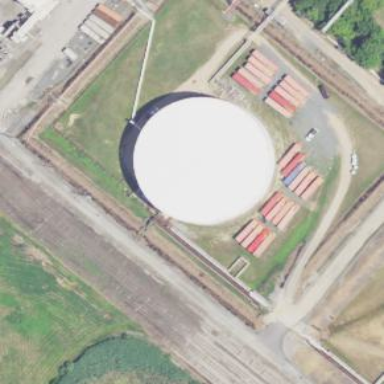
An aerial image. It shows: Building with tank.